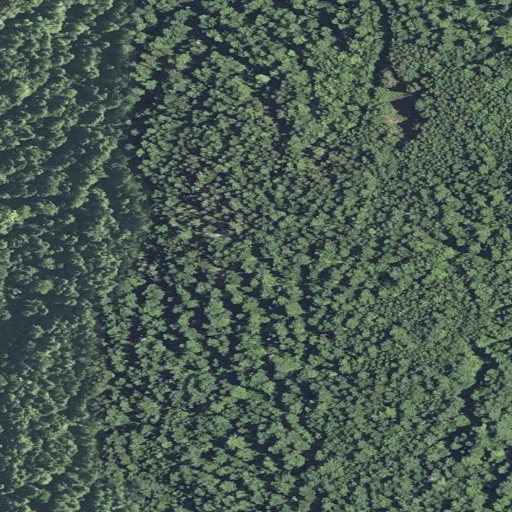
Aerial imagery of mountain in Maine named Grey Mountain containing evergreen forest, mixed forest, and deciduous forest